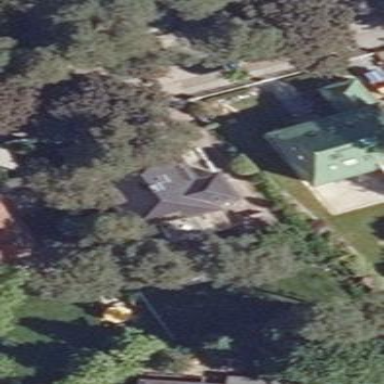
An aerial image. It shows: Detached building with hipped roof shape.